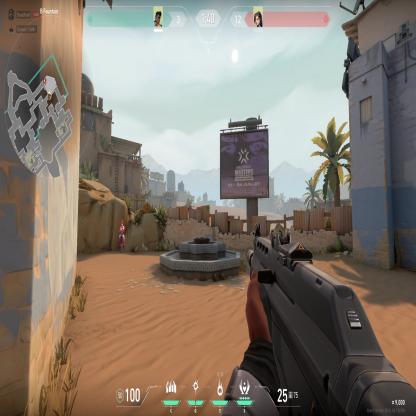
Label: enemy